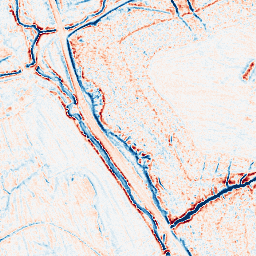
Category: edge_preserving
Decomposition family: anisotropic_diffusion
Decomposition parameters: iterations: 10
kappa: 30
gamma: 0.15
Upsampling method: sinc_hamming
Upsampling parameters: scale: 4
kernel_size: 8
Upsampling scale: 4